В цилиндре с поршнем находится вода, внутри которой в начальный момент имеется полость объема $V$ (см. рисунок).  Давление паров в полости пренебрежимо мало. Поршень оказывает на воду постоянное давление $p$.
Какую кинетическую энергию приобретает вода в момент, когда полость исчезнет? Начальная скорость частичек воды равна нулю. Силу тяжести не учитывать.
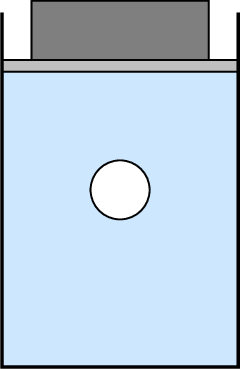
Ответ: $$ A=p V $$ Работа равна изменению кинетической энергии воды.
Темы:
T, Механика, Всероссийские, Работа сил, Давление